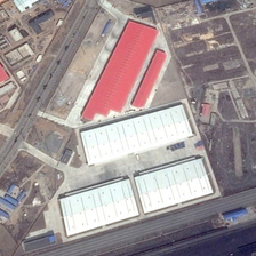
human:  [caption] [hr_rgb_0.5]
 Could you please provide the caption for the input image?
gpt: Two white industrial buildings and two red houses are adjacent and there is a truck next to them

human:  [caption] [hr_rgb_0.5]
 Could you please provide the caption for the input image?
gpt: Three white industrial buildings and two red houses are next to each other, with a train track nearby

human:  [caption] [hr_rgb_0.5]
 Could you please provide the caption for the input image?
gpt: Three white industrial buildings next to Dongfang Shenqi and railway tracks.

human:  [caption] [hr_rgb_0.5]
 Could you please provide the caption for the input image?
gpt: Three white industrial buildings and two red houses are close to each other, and there's a railway track next to them.

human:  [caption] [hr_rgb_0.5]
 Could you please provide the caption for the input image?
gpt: Three white industrial buildings and two red houses are next to each other, and there's a train line beside DelEs